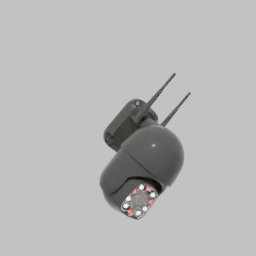
Label: electronics